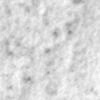
Label: no_change